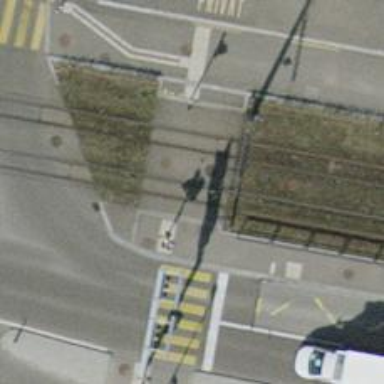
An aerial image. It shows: Railway crossing with traffic signals.